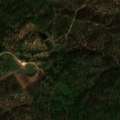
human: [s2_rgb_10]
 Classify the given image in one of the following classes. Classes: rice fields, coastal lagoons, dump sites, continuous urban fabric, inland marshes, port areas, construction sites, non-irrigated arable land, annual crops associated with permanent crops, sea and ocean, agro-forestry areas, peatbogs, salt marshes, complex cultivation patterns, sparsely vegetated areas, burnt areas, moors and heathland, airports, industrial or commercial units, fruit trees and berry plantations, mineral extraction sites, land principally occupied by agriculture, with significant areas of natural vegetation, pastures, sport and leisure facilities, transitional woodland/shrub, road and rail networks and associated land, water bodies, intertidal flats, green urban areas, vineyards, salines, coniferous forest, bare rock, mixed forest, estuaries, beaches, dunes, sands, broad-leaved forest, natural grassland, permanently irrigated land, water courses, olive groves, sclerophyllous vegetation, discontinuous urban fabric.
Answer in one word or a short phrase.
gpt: agro-forestry areas, broad-leaved forest